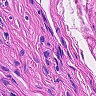
Metastatic tissue present: no